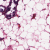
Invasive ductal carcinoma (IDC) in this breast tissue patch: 0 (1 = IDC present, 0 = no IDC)